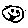
Label: smiley face